Fundus camera: zeiss
Shooting center: midpoint
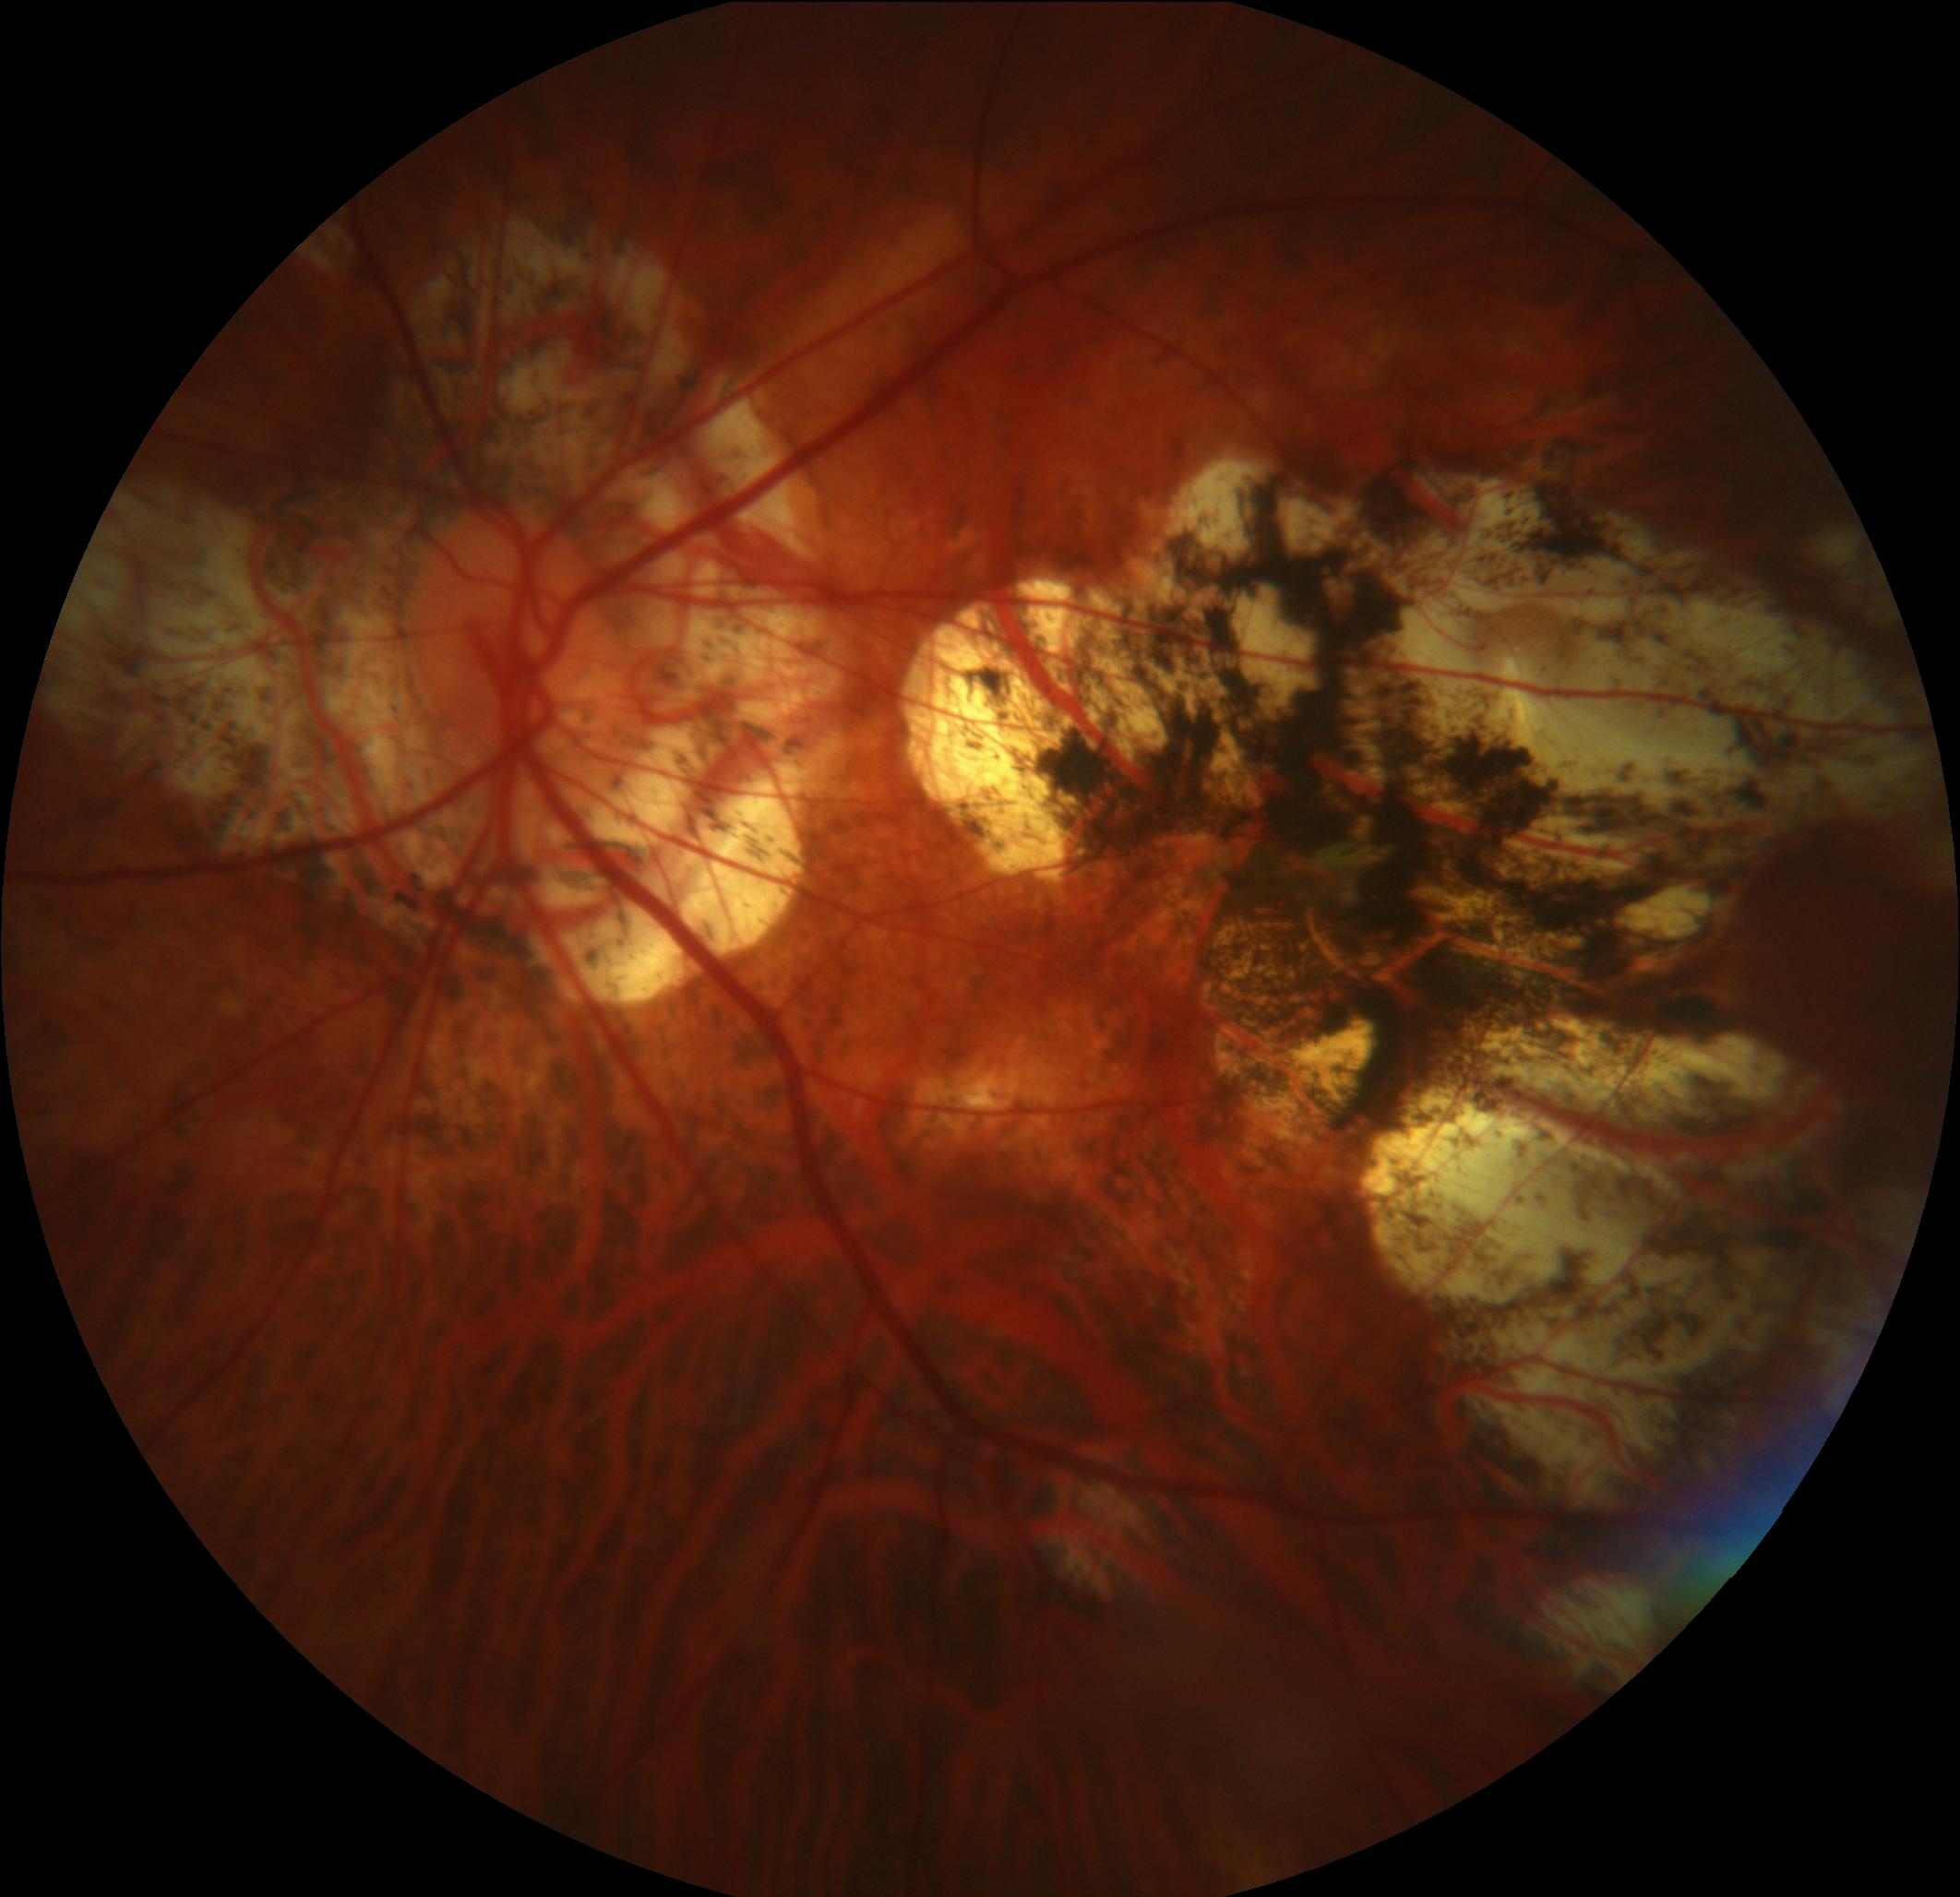
Pathologic myopia: yes
Patchy retinal atrophy: present
Retinal detachment: absent